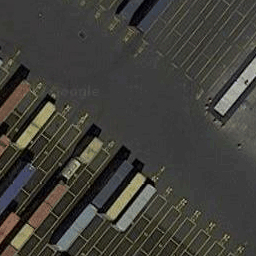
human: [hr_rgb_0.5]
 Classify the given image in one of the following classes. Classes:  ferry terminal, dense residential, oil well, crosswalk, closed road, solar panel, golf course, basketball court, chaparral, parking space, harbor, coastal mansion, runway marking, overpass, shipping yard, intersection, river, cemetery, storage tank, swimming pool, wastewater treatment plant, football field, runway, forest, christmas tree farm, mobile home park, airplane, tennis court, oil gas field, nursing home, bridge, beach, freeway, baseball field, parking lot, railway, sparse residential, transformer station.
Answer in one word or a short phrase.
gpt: shipping yard